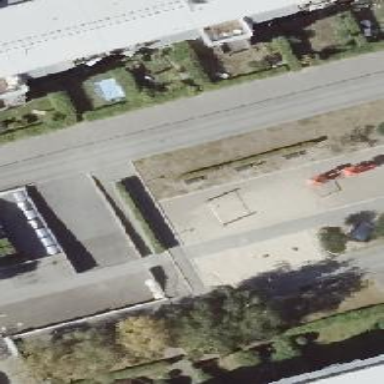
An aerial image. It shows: Playground area for leisure activities on the land.